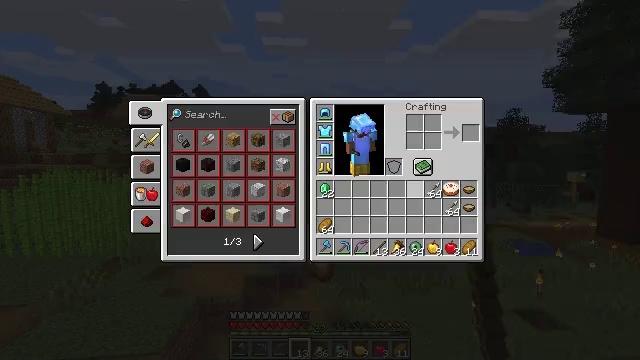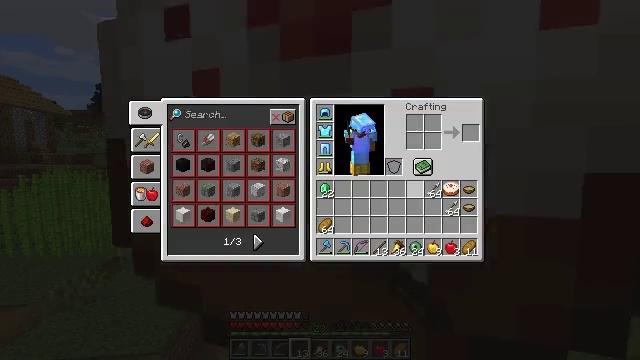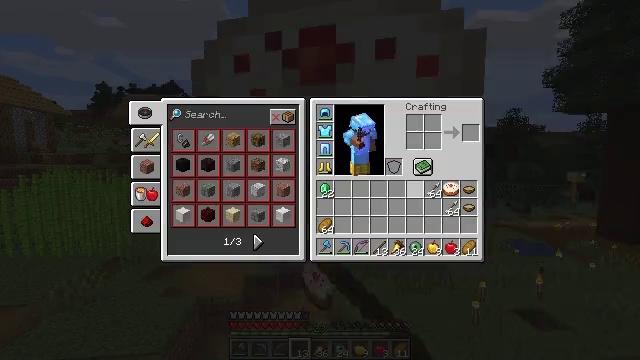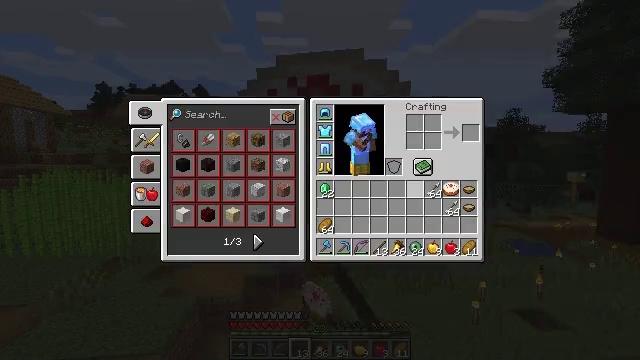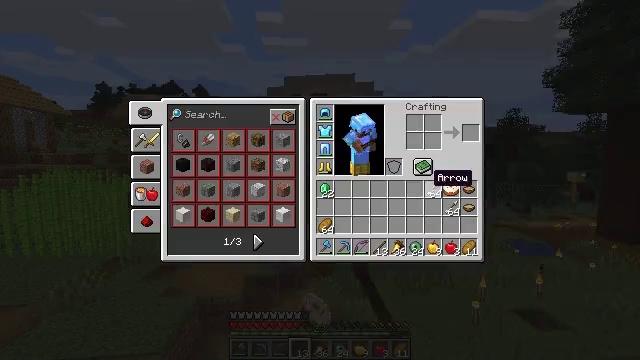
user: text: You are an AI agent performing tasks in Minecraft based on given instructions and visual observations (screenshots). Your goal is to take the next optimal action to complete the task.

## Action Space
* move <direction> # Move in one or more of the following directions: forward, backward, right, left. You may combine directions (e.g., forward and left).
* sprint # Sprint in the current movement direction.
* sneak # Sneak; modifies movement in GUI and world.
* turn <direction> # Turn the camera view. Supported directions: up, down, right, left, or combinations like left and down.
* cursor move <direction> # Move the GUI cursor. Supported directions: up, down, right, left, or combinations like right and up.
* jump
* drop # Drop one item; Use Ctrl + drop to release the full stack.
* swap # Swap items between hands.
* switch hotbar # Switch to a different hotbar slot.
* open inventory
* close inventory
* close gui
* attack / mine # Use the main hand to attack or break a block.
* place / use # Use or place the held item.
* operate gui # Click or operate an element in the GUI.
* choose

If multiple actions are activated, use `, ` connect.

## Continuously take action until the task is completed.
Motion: motion action
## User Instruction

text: Remove a cookie from the inventory.
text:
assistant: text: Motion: sprint, drop, open gui
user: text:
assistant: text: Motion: sprint, drop
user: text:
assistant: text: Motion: sprint
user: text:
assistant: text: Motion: sprint, cursor move right
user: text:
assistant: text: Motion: sprint